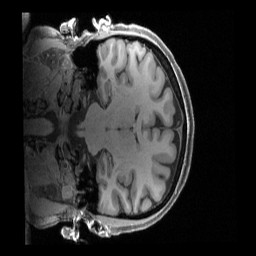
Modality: T1w
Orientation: coronal
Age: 38
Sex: female
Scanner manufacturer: siemens
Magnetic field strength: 3 T
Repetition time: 2.4 s
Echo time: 0.00222 s